You are looking at a signal-to-image encoding: consecutive vibration samples arranged as the rows of a grayscale square. Classify the bearing condition as one of: normal, inner_race, outer_race, ball.
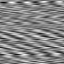
Answer: outer_race